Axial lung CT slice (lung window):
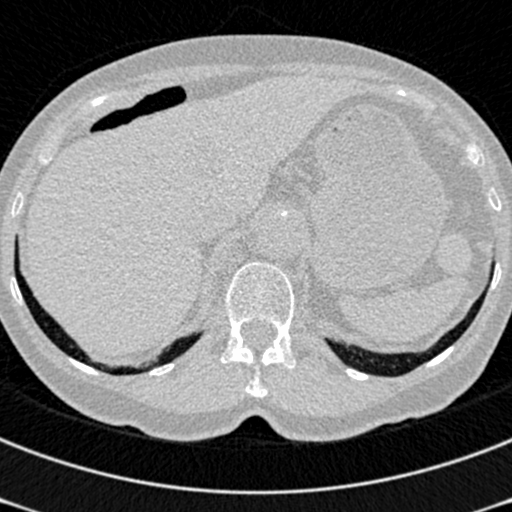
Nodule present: no